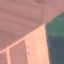
Label: AnnualCrop